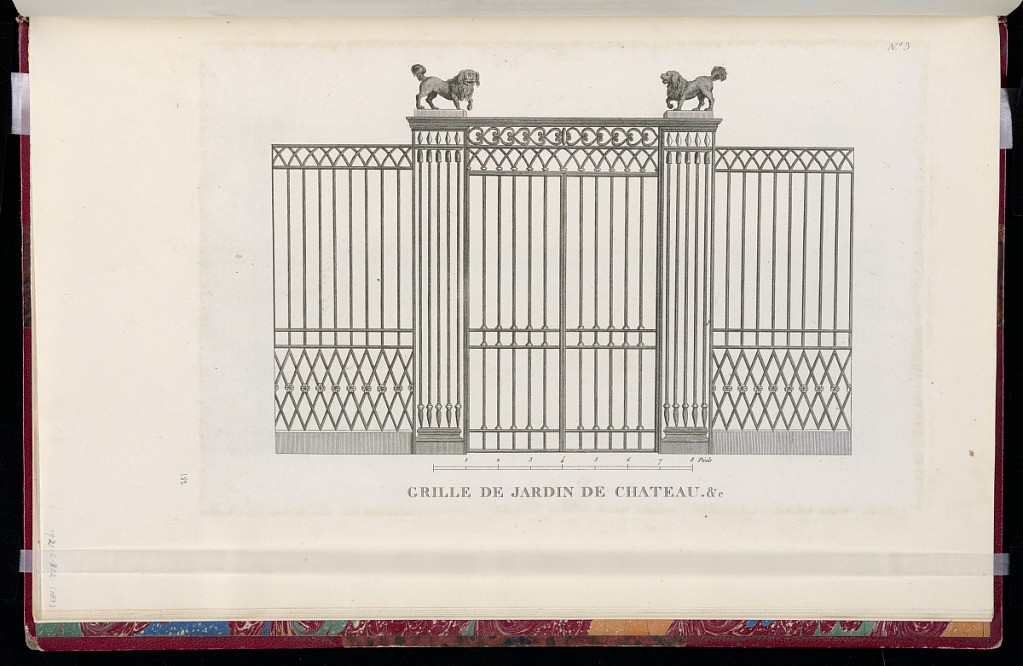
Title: Grille de jardin de château &c
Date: ca. 1775
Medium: Etching on off-white laid paper
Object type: Print
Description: Design for a gate by an anonymous artist. The plate is numbered but not signed.